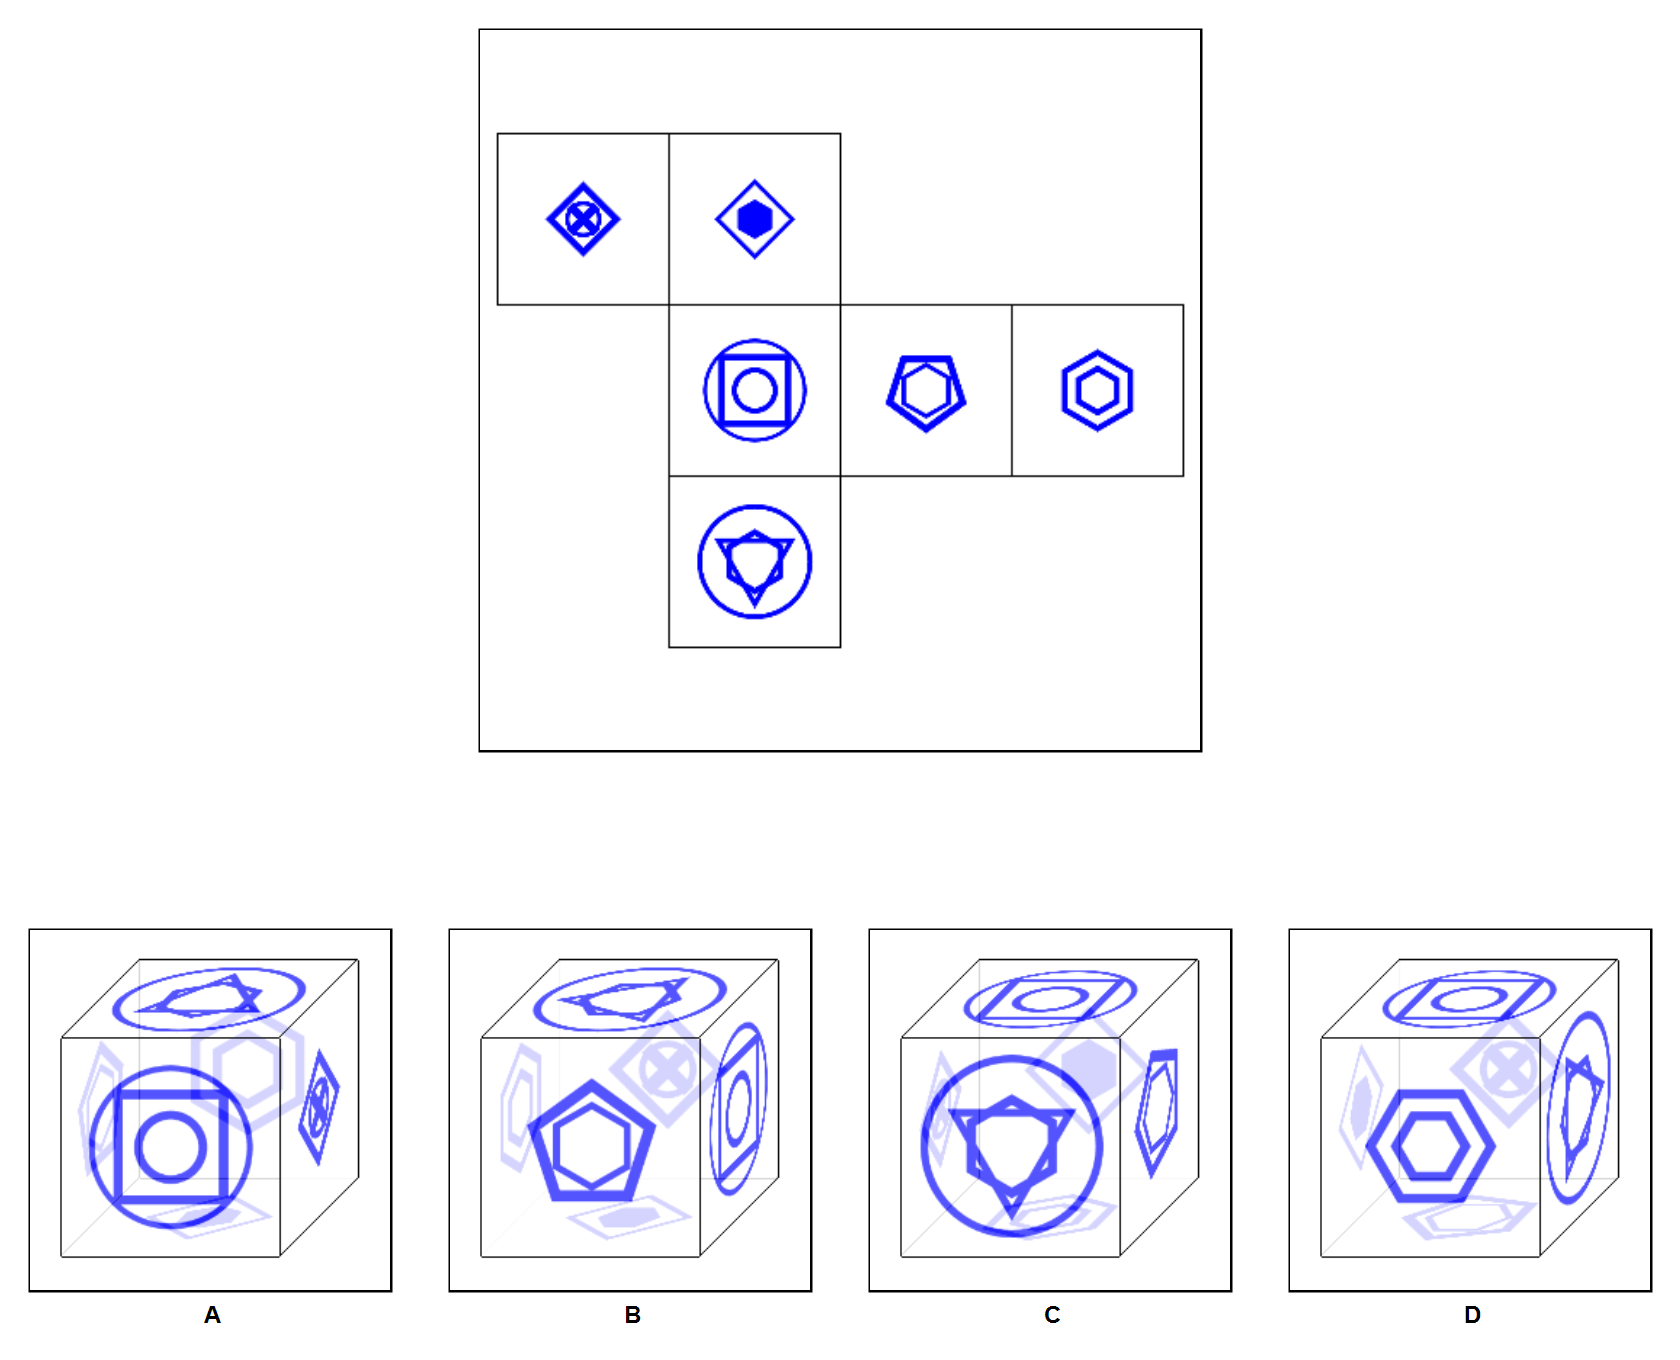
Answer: D